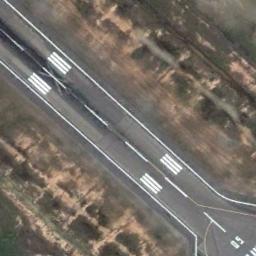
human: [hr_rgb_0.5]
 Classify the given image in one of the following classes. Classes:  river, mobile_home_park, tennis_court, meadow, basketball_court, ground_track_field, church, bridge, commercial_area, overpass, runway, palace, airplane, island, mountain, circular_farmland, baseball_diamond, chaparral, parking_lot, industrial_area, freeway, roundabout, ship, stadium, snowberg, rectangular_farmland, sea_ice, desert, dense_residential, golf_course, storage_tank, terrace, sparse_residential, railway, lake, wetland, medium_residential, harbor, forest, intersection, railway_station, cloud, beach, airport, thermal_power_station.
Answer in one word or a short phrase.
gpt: runway